На горизонтальной поверхности в точке $O$ удерживают шайбу массой $m$, связанную с двумя невесомыми резинками, продетыми через зафиксированные на этой поверхности гладкие колечки $B$ и $C$. Другие концы резинок закреплены в точках $A$ и $D$, при этом $AB=CD=L$, $BC=2L$, $BO=CO=L\sqrt{2}$ (см. рис.)Длины обеих резинок в свободном состоянии равны $L$, а коэффициенты жёсткости $k_{OBA}=k$, $k_{OCD}=3k$, где $k$ — известная величина. Коэффициент трения шайбы о поверхность равен $\mu$, а резинки не касаются поверхности. Ускорение свободного падения $g$. Шайбу отпускают.  Рис. 1
Найдите максимальную скорость $v_{max}$ шайбы в процессе дальнейшего движения.
Определите время $\tau$ от момента старта до момента, когда максимальная скорость достигается.
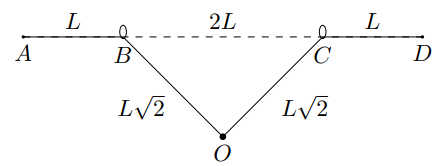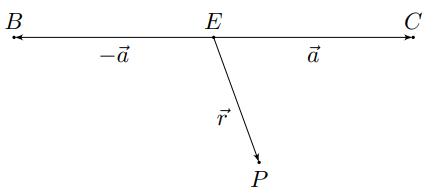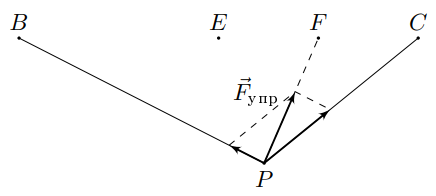
Найдите максимальную скорость $v_{max}$ шайбы в процессе дальнейшего движения.
Решение: Задача свелась к исследованию движения по прямой в присутствии сухого трения. Длина отрезка $OF$ равна $l_0=\cfrac{L\sqrt{5}}{2}$, начальное значение силы упругости $F_0=2\sqrt{5}kL$. Если максимальная сила трения покоя превышает её, то есть $\mu mg\geq{2\sqrt{5}kL}$ - шайба не начнет движение, и её скорость останется равной $0$. В противном случае шайба придет в движение, для описания которого введем ось $x$ с началом в точке $F$, направленную к точке $O$. Уравнение движения шайбы от момента начала движения до момента первой остановки шайбы: $$ma_x=-4kx+\mu mg $$ заменой $x'=x-\frac{\mu mg}{4k}$ приводится к уравнению гармонических колебаний $$ma'_x=-4kx' $$ с нулевой начальной скоростью и начальным отклонением от «смещенного» положения равновесия $l_1=l_0-\cfrac{\mu mg}{4k}$. Тогда ясно, что максимальная скорость шайбы достигается при прохождении «смещенного» положения равновесия и определяется из закона сохранения энергии: $$\frac{mv^2_{max}}{2}=\frac{4kl^2_1}{2}\Rightarrow{v_{max}=2l_1\sqrt{\frac{k}{m}}=\sqrt{\frac{5k}{m}}L-\frac{\mu g}{2}\sqrt{\frac{m}{k}}}{.} $$ После этого момента времени скорость шайбы будет уменьшаться вплоть до остановки, после которой нам снова нужно будет сравнивать силу упругости пружины с максимальной величиной силы трения (чтобы выяснить, начнется ли возвратное движение шайбы). Но в любом случае, поскольку механическая энергия системы убывает за счет работы силы трения, максимумы скорости на новых полупериодах движения будут меньше уже найденного.
Ответ: $$v_{max}=\begin{cases} {0}\quad\text{при}\quad\mu mg\geq{2\sqrt{5}kL}\\ \sqrt{\displaystyle\frac{5k}{m}}L-\displaystyle\frac{\mu g}{2}\sqrt{\displaystyle\frac{m}{k}}\quad\text{при}\quad\mu mg<2\sqrt{5}kL \end{cases} $$

Определите время $\tau$ от момента старта до момента, когда максимальная скорость достигается.
Решение: Как было показано при решении первого пункта, при $\mu mg<2\sqrt{5}kL$ максимальная скорость движения шайбы достигается в её положении равновесия, т.е через четверть периода колебаний $T=2\pi\sqrt{\displaystyle\frac{m}{4k}}$ после старта. При $\mu mg\geq{2\sqrt{5}kL}$ - движение не начнётся.
Ответ: $$\tau=\begin{cases} \text{Движение не начнётся при}\quad\mu mg\geq{2\sqrt{5}kL}\\ \displaystyle\frac{\pi}{4}\sqrt{\displaystyle\frac{m}{k}}\quad\text{при}\quad\mu mg<2\sqrt{5}kL \end{cases} $$
Темы:
T, Механика, Всероссийские, Упругость